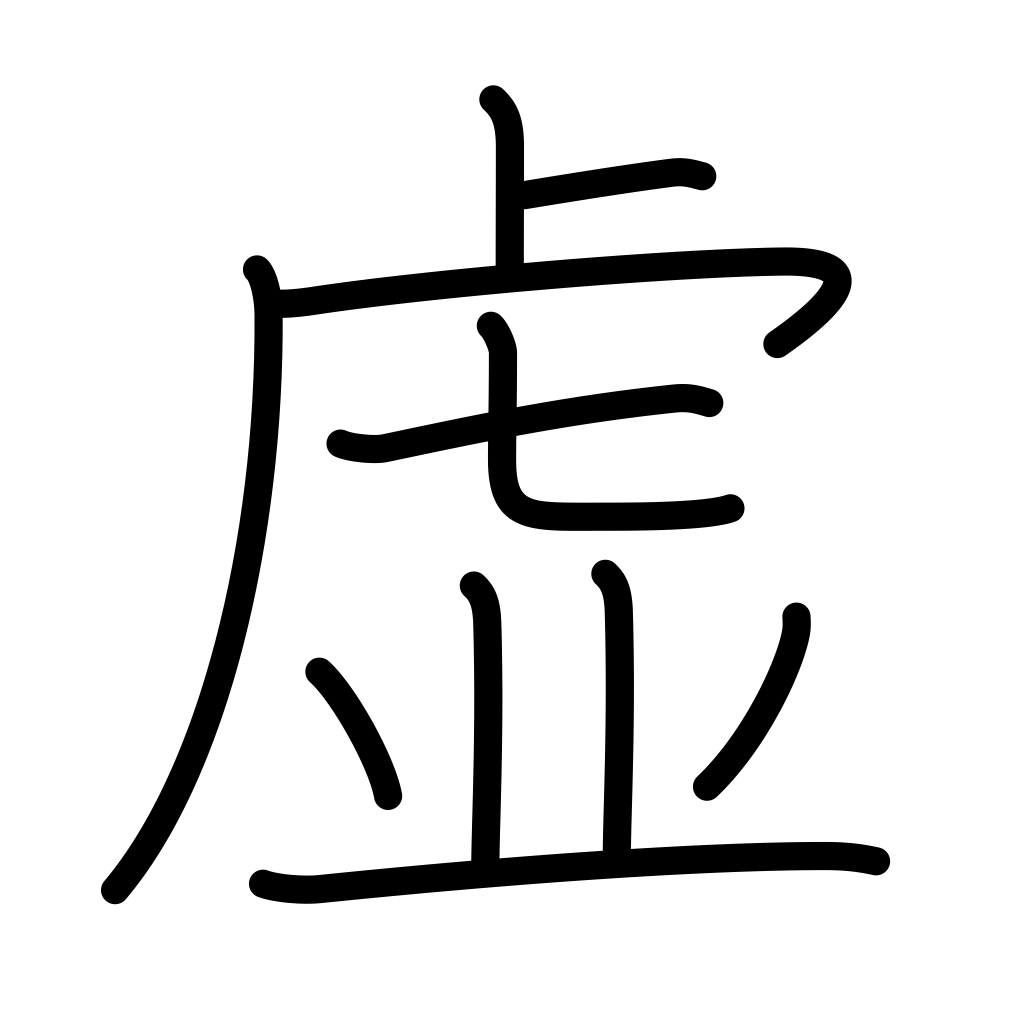
Meaning: void, emptiness, unpreparedness, crack, fissure, untruth